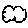
Label: cloud